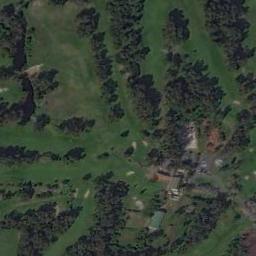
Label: golf_course